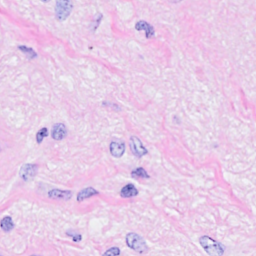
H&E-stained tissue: Breast